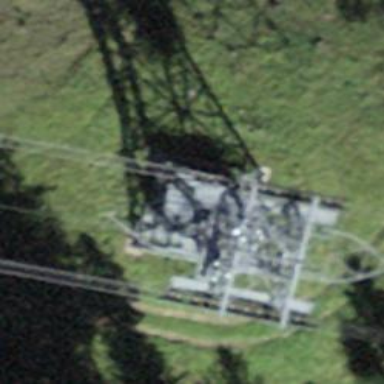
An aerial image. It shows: Pylon used for aerialway.